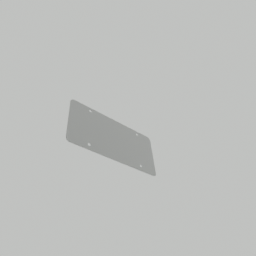
Label: mechanical